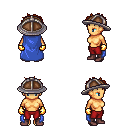
a pixel art fantasy rpg character, female body template, human, tanned skin, blue cape, red pants, brunette bedhead hairstyle, chain helm, gold gloves, maroon shoes, four views (front, back, left, right), 2x2 character sprite sheet, small pixel art, hard edges, no anti-aliasing